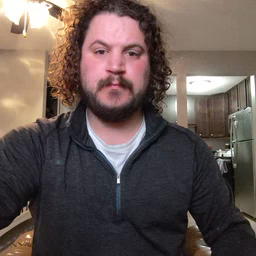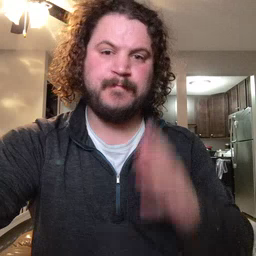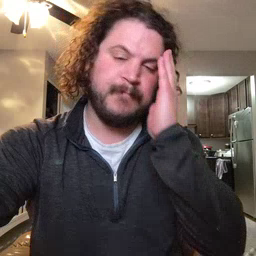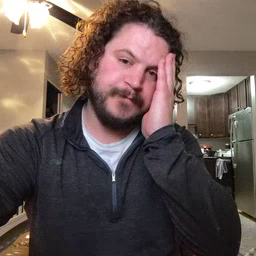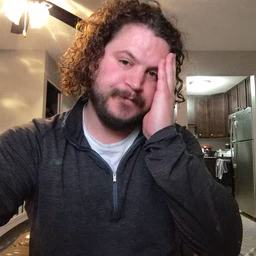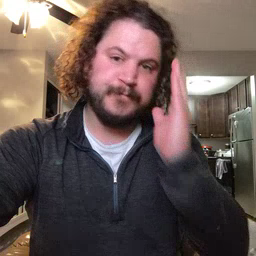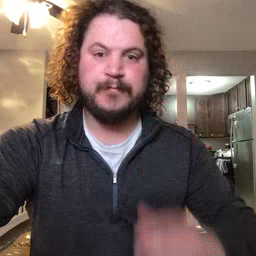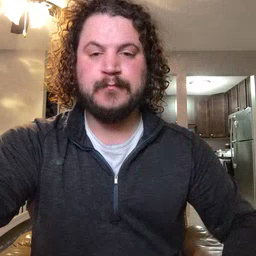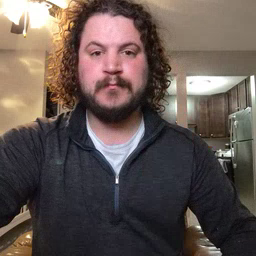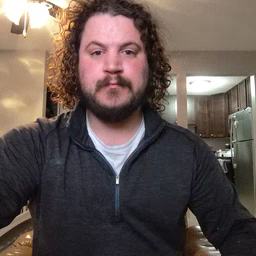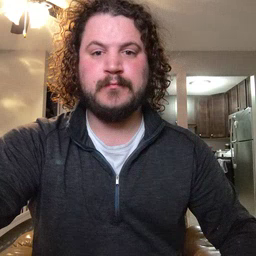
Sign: bed